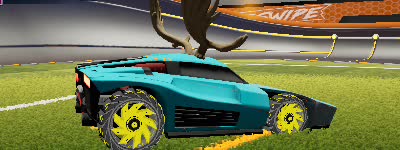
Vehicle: breakout